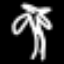
Label: palm tree